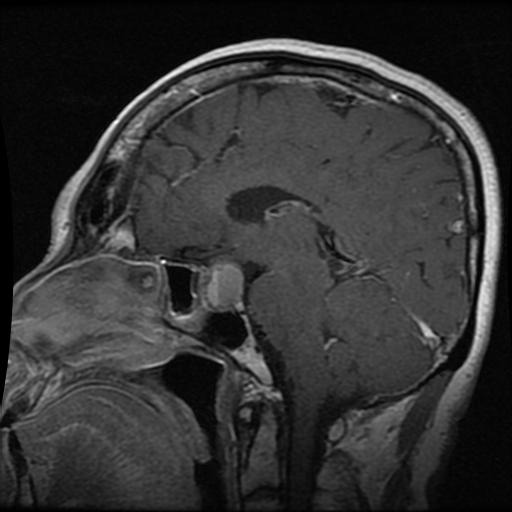
Label: pituitary